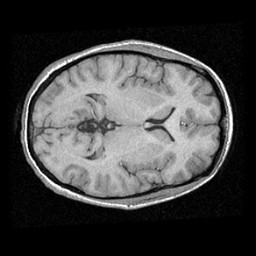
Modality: T1w
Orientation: axial
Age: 29
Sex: female